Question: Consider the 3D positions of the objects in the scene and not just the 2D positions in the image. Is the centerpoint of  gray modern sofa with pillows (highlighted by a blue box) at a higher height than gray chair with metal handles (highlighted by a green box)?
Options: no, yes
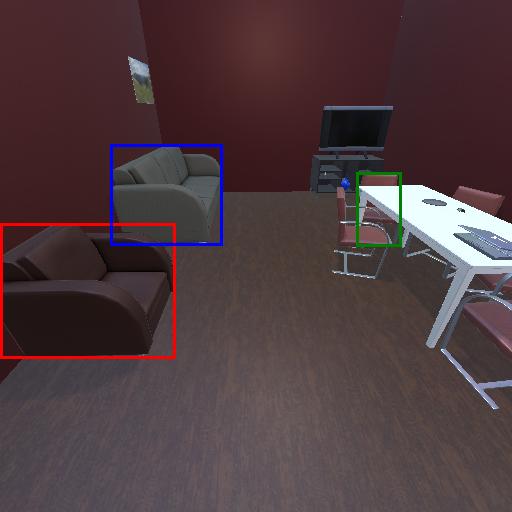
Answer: no